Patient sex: M
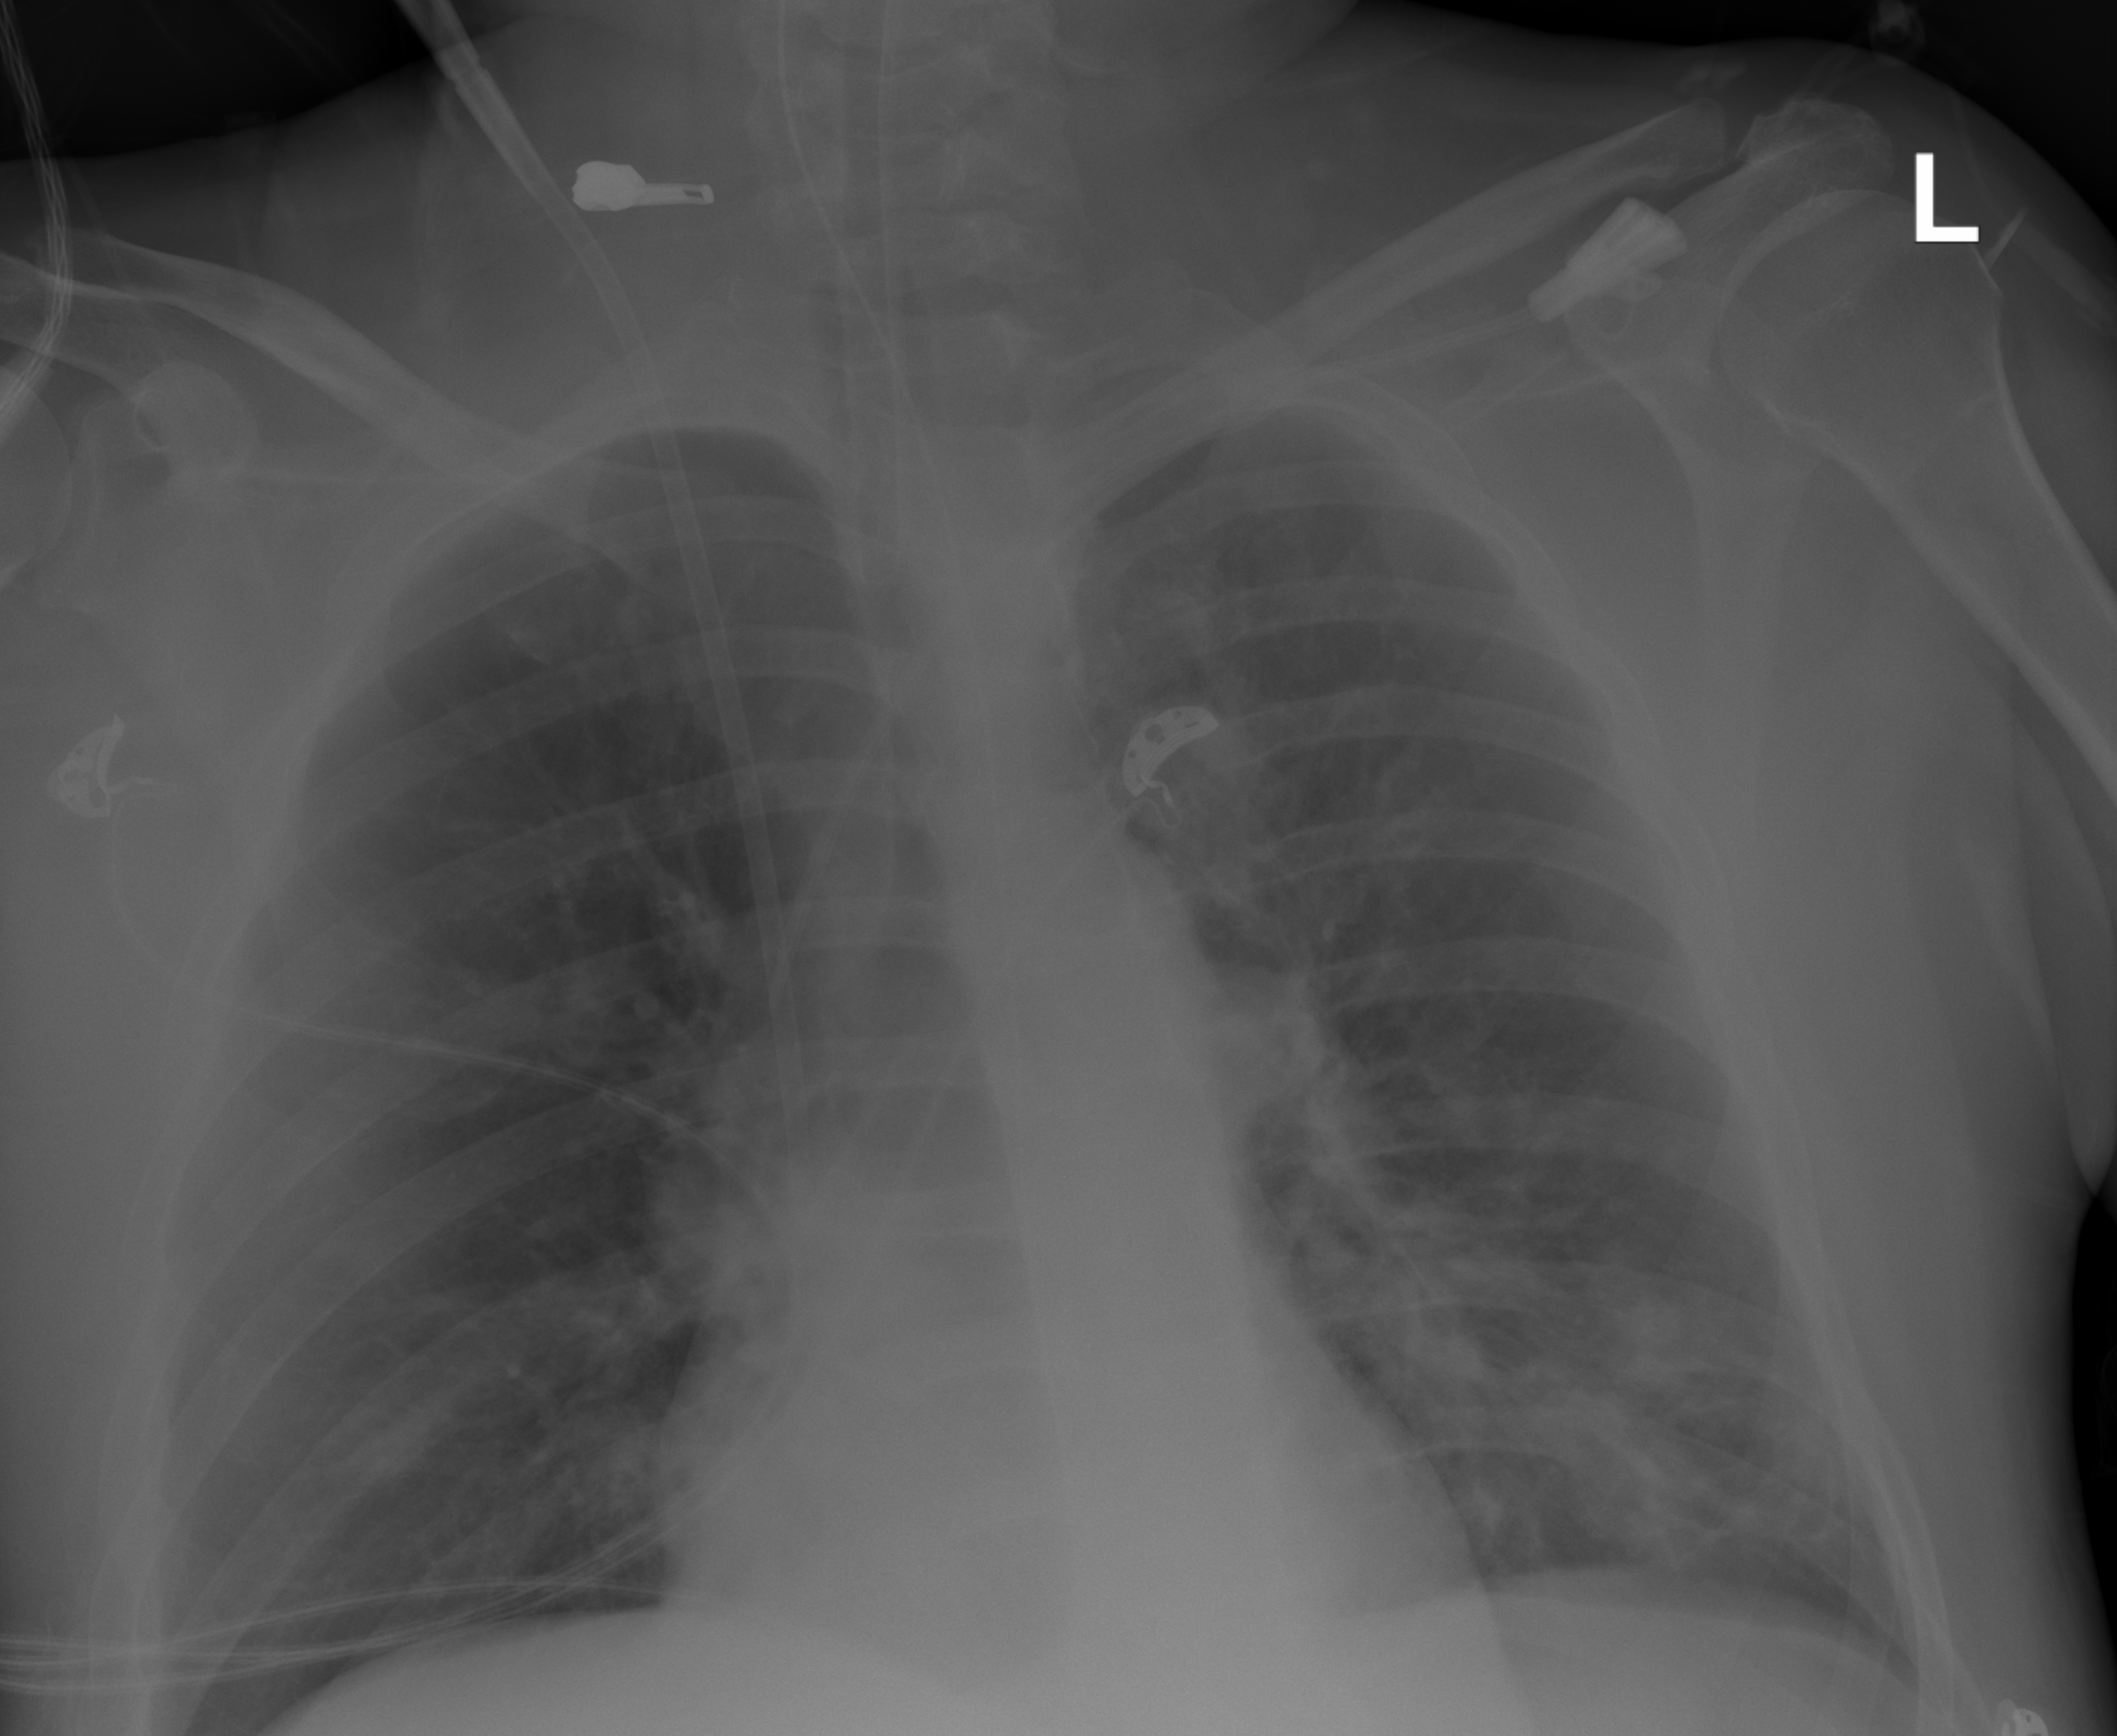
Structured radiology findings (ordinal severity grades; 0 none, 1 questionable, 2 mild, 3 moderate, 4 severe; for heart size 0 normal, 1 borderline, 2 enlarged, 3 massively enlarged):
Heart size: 0
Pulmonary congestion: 2
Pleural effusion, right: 0
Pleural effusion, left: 0
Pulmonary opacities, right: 2
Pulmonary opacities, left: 2
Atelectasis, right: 2
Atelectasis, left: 2